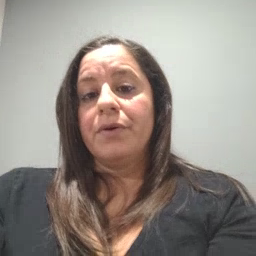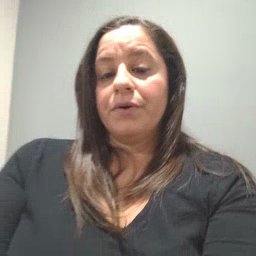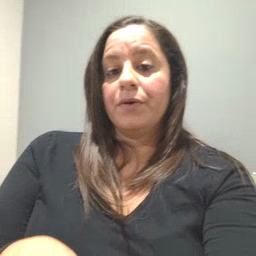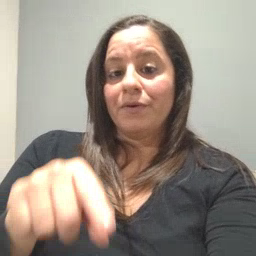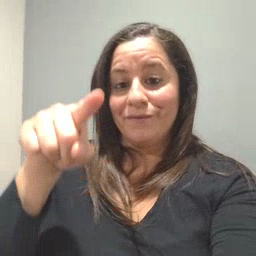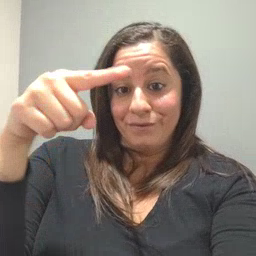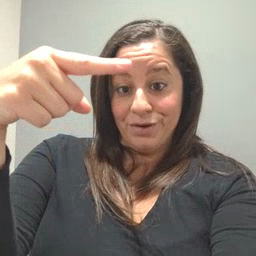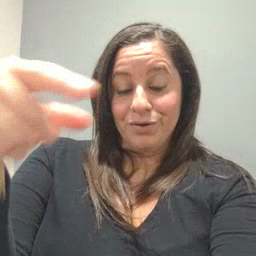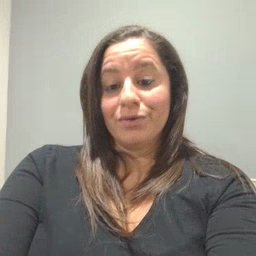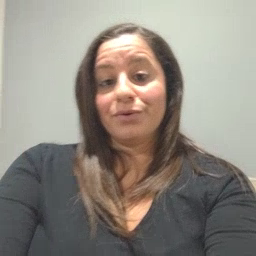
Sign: finger